Question: I'm searching for the possibility to check the user input in the view.
And trigger a if these are incorrect.
Similar to the picture which I attached:

How can I do that in rails?
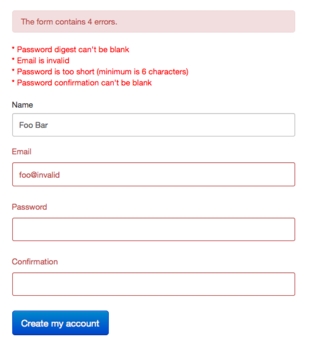
Answer: Check <URL> describes how you can show this using flash[:error] in UI